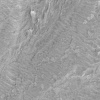
Atmospheric dust classification: not_dusty